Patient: sex M, age 48
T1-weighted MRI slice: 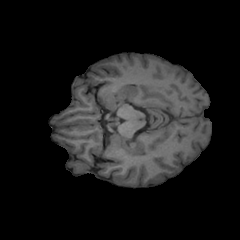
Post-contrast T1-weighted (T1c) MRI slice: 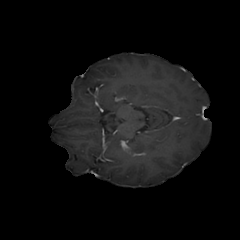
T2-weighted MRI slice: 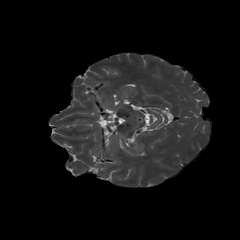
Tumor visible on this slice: no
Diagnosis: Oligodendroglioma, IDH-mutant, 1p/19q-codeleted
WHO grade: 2